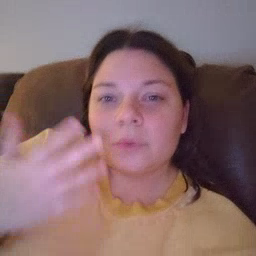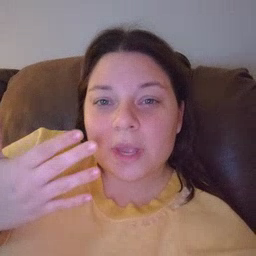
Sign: wait